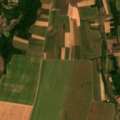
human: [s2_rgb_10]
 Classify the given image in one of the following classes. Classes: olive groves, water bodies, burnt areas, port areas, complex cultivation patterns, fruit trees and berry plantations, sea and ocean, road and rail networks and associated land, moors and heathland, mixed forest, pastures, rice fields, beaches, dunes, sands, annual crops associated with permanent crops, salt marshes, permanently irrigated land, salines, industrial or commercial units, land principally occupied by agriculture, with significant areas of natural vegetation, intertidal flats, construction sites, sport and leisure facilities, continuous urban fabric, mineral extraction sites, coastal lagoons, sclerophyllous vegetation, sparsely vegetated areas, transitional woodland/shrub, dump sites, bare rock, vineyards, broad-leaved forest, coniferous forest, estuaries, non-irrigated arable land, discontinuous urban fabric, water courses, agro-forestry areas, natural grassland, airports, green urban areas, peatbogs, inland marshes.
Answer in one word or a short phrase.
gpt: non-irrigated arable land, complex cultivation patterns, land principally occupied by agriculture, with significant areas of natural vegetation, broad-leaved forest